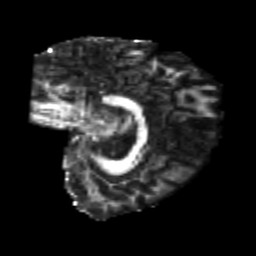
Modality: FA
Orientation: sagittal
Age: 23
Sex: female
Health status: healthy
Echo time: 0.074 s